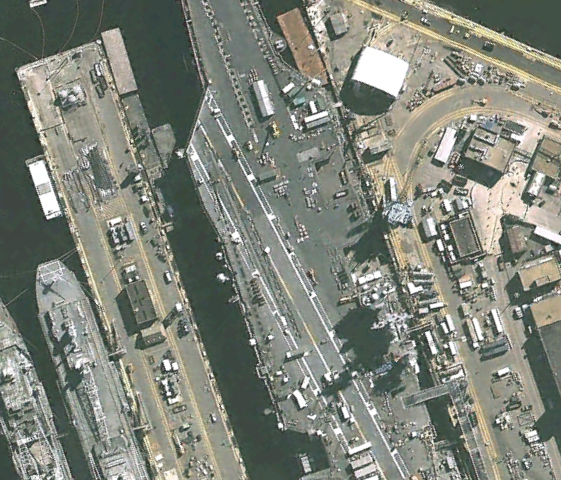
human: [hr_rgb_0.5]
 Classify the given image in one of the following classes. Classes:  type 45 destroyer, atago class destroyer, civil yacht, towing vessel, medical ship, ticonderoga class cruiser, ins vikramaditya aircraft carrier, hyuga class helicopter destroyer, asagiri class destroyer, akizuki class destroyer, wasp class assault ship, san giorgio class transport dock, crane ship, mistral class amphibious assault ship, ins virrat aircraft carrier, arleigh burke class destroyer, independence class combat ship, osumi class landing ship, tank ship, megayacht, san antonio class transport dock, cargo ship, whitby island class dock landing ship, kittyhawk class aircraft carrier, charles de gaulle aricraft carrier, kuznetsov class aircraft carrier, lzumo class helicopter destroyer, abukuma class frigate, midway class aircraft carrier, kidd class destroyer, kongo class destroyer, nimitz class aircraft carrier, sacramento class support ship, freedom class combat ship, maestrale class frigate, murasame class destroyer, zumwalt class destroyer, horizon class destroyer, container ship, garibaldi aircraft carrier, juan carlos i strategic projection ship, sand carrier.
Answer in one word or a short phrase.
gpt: Nimitz class aircraft carrier